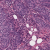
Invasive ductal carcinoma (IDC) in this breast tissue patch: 1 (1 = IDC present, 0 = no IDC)